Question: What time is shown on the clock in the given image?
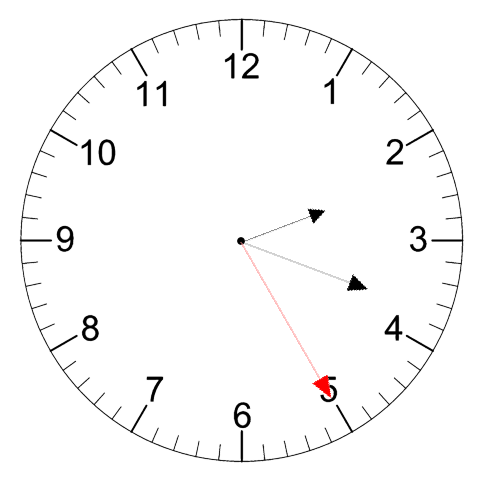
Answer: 02:18:25